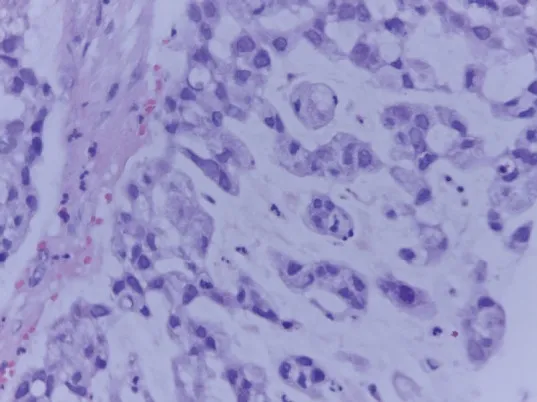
Histological section of cervical tumour in which AC cells are seen on a background of mucin in a signet ring pattern with eccentric nucleus and vacuolated cytoplasm (20x HE).
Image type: pathology (h&e)